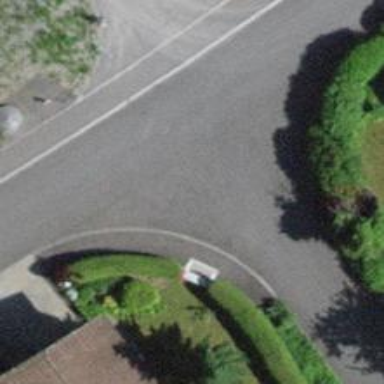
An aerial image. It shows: Residential road with asphalt surface.